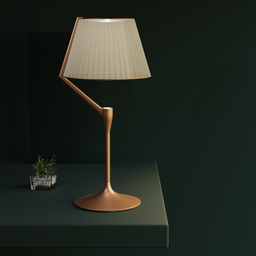
Label: lighting